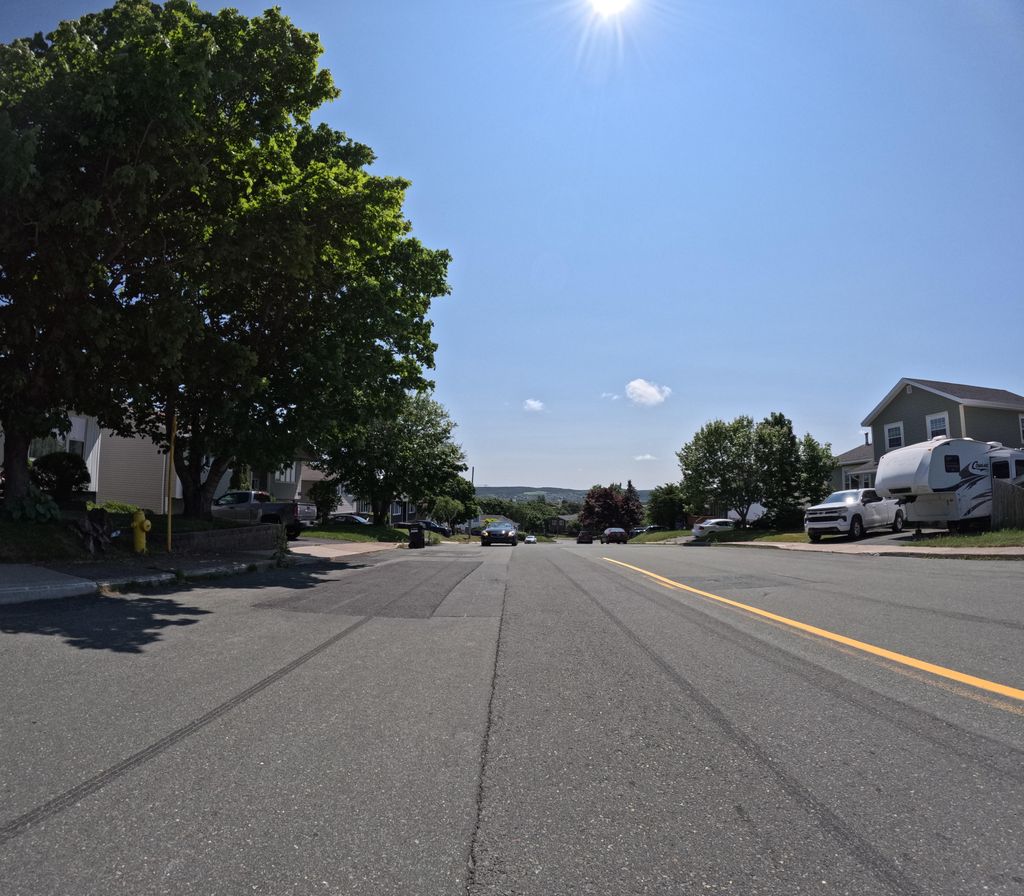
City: st_johns